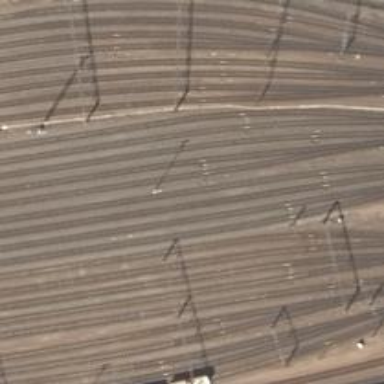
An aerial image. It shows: Railway signal.